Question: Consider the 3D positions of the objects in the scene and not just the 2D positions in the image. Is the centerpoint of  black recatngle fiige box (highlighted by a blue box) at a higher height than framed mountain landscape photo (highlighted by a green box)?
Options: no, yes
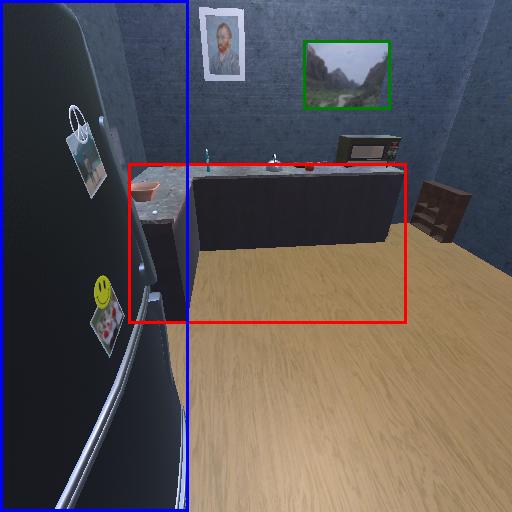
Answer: no